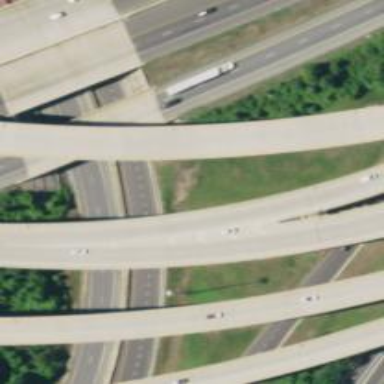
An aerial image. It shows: Bridge on motorway link.